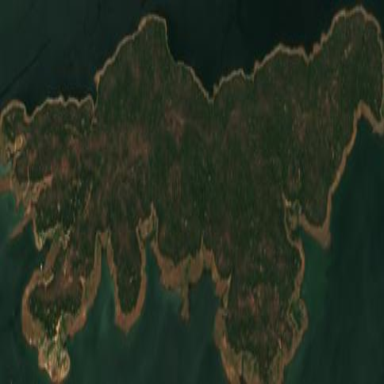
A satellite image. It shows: Island.